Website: apple
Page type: billing-address
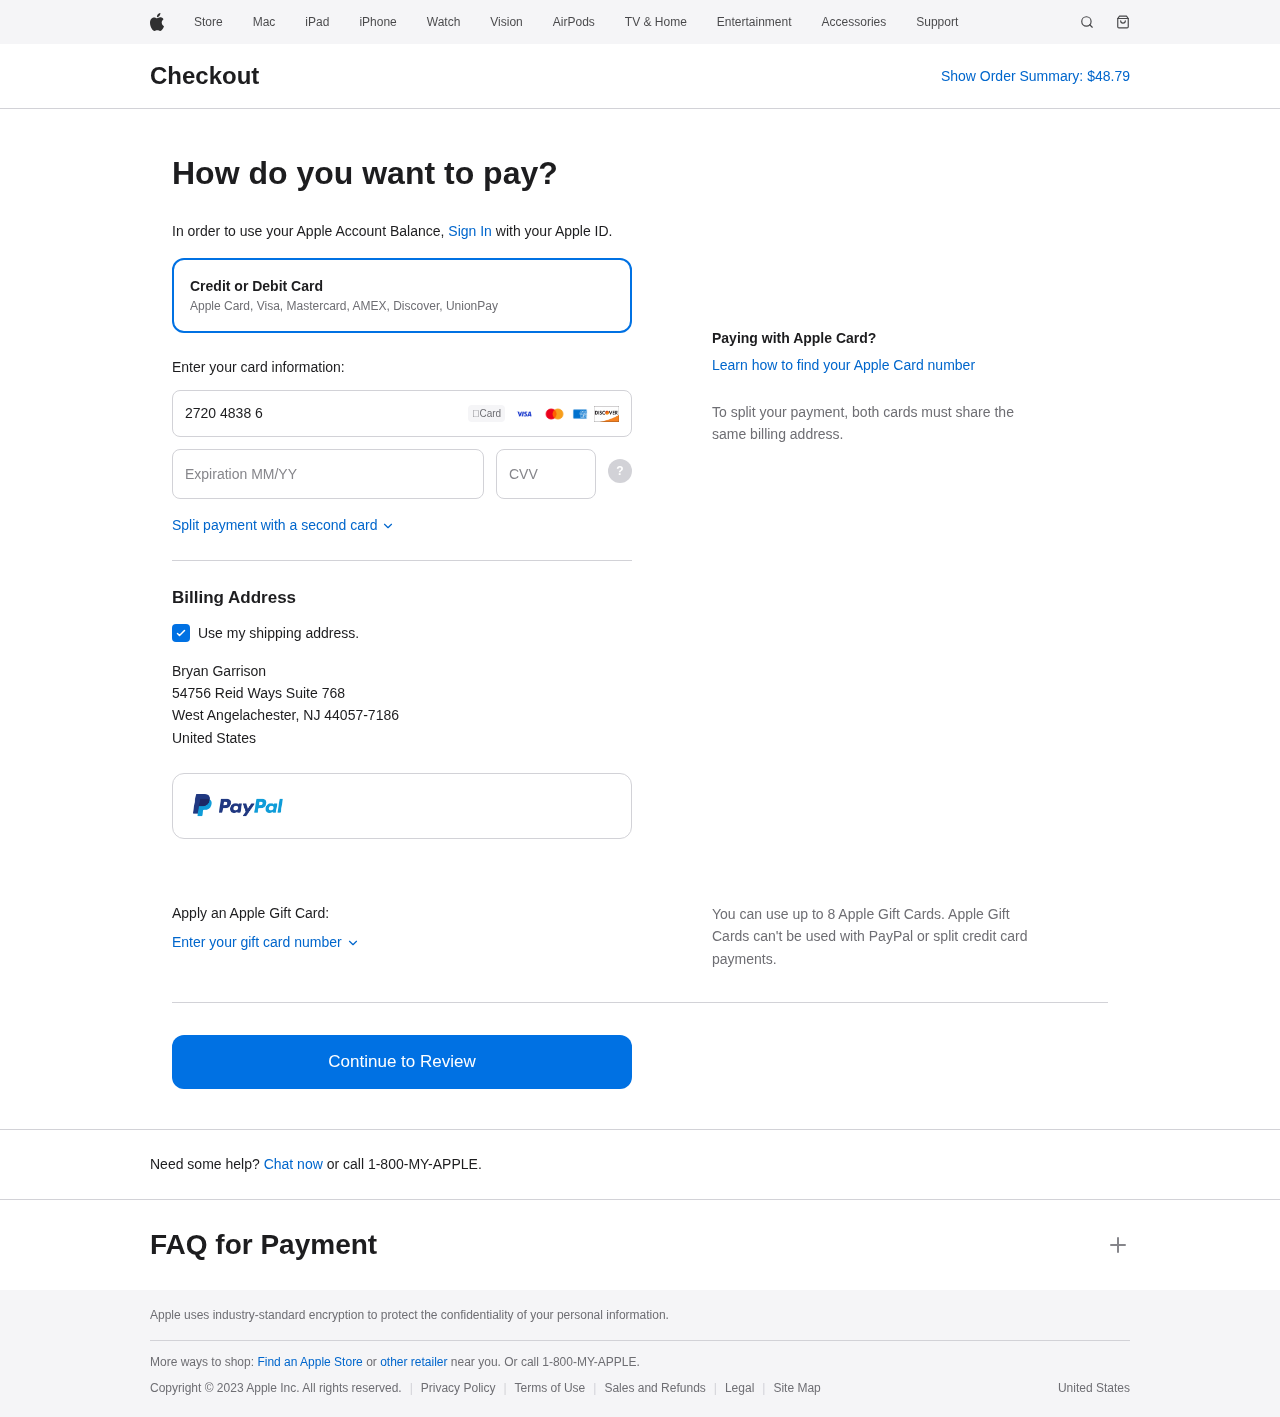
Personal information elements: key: PII_CARD_CVV
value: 020
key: PII_CARD_EXPIRY
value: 01/28
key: PII_CARD_NUMBER
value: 2720 4838 6010 2741
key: PII_CITY
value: West Angelachester
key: PII_COUNTRY
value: United States
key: PII_FULLNAME
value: Bryan Garrison
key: PII_POSTCODE_FULL
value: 44057-7186
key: PII_STATE_ABBR
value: NJ
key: PII_STREET
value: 54756 Reid Ways Suite 768
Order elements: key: ORDER_TOTAL
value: $48.79